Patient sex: M
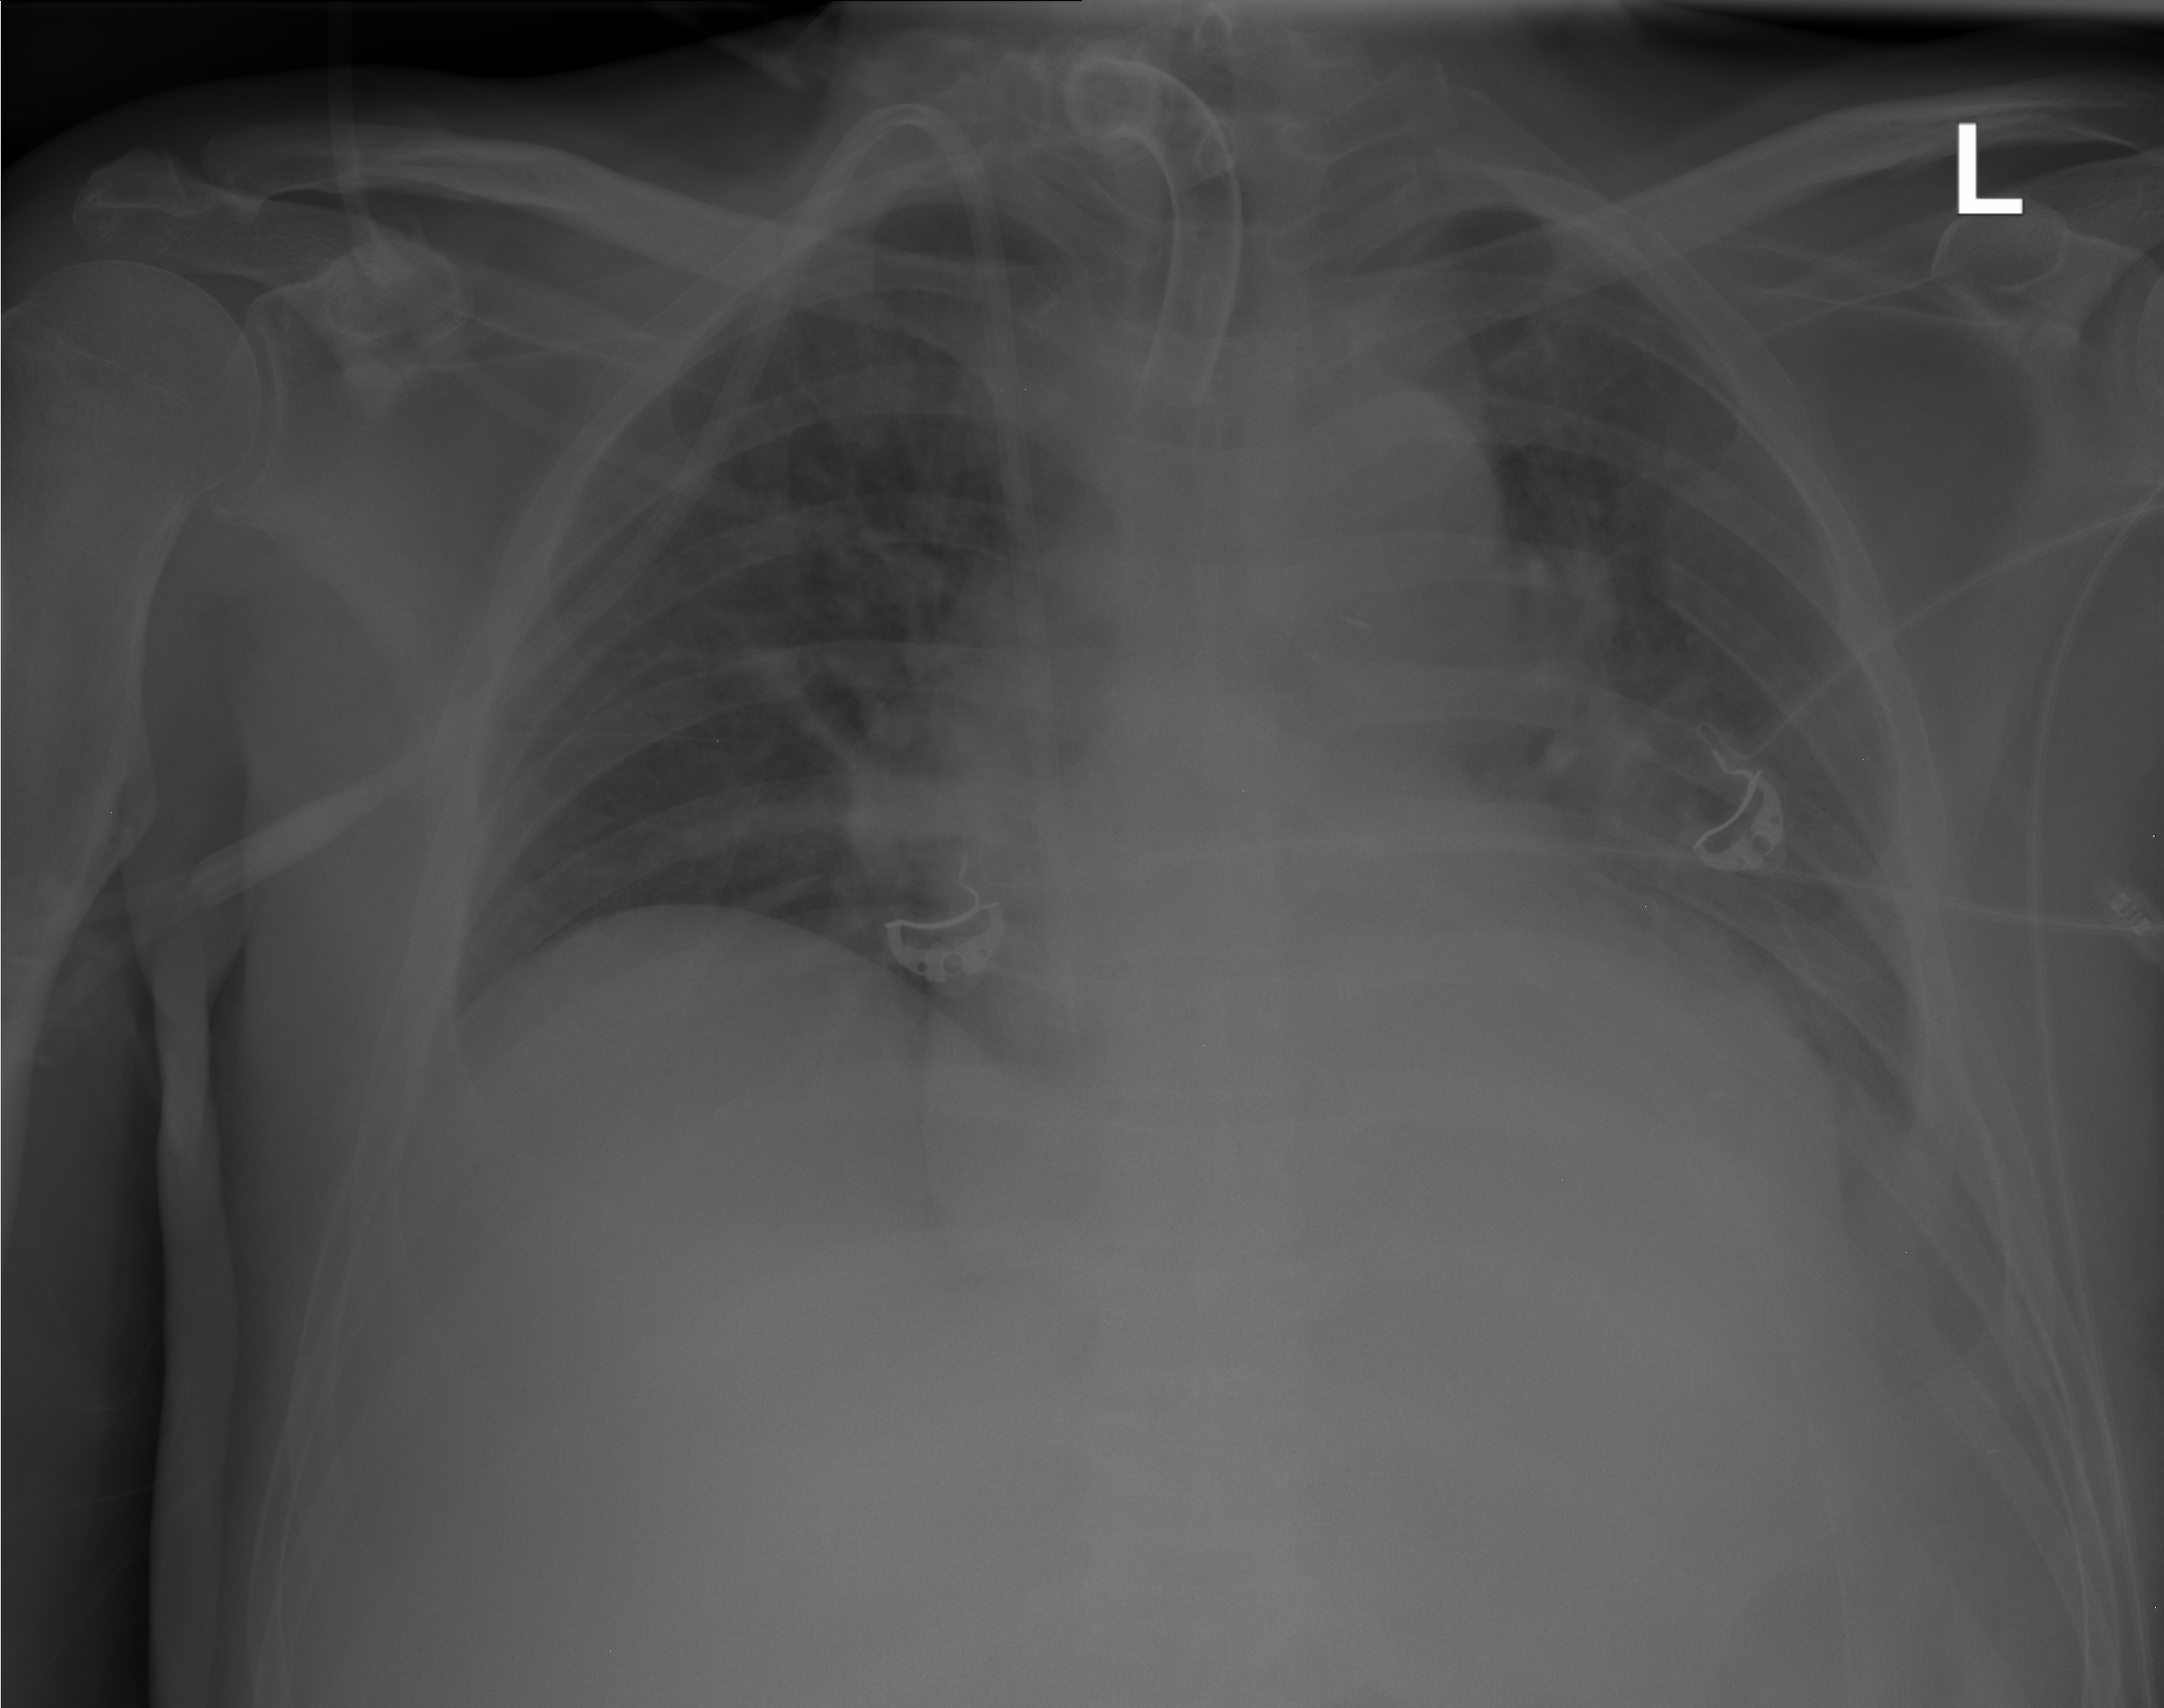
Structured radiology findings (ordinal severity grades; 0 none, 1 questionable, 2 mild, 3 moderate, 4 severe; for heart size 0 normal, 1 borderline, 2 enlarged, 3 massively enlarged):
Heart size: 3
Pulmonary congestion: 2
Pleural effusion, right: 2
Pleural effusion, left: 2
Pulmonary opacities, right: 2
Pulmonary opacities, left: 2
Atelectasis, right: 2
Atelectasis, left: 2